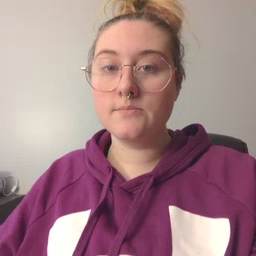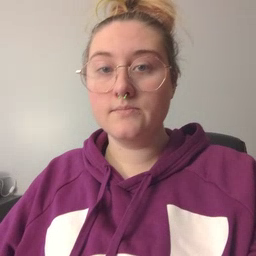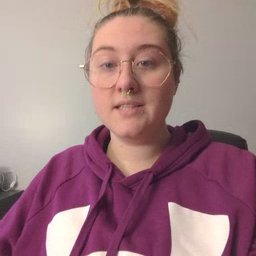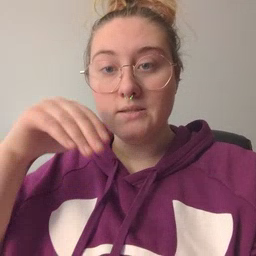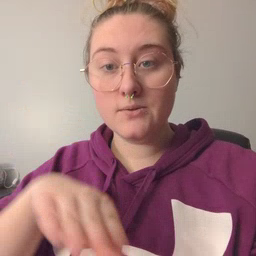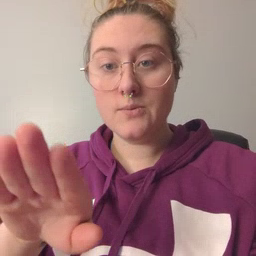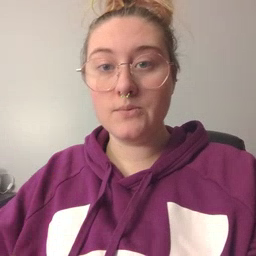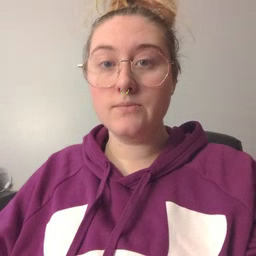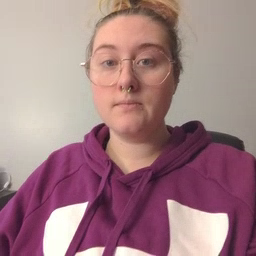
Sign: into